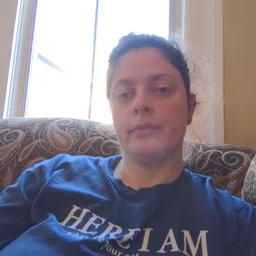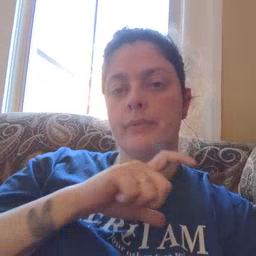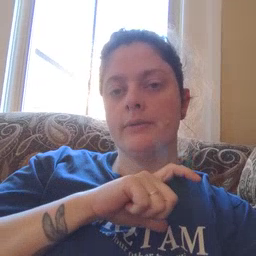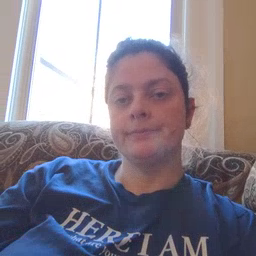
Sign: police